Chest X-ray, AP view. Patient: 10 years old, sex F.
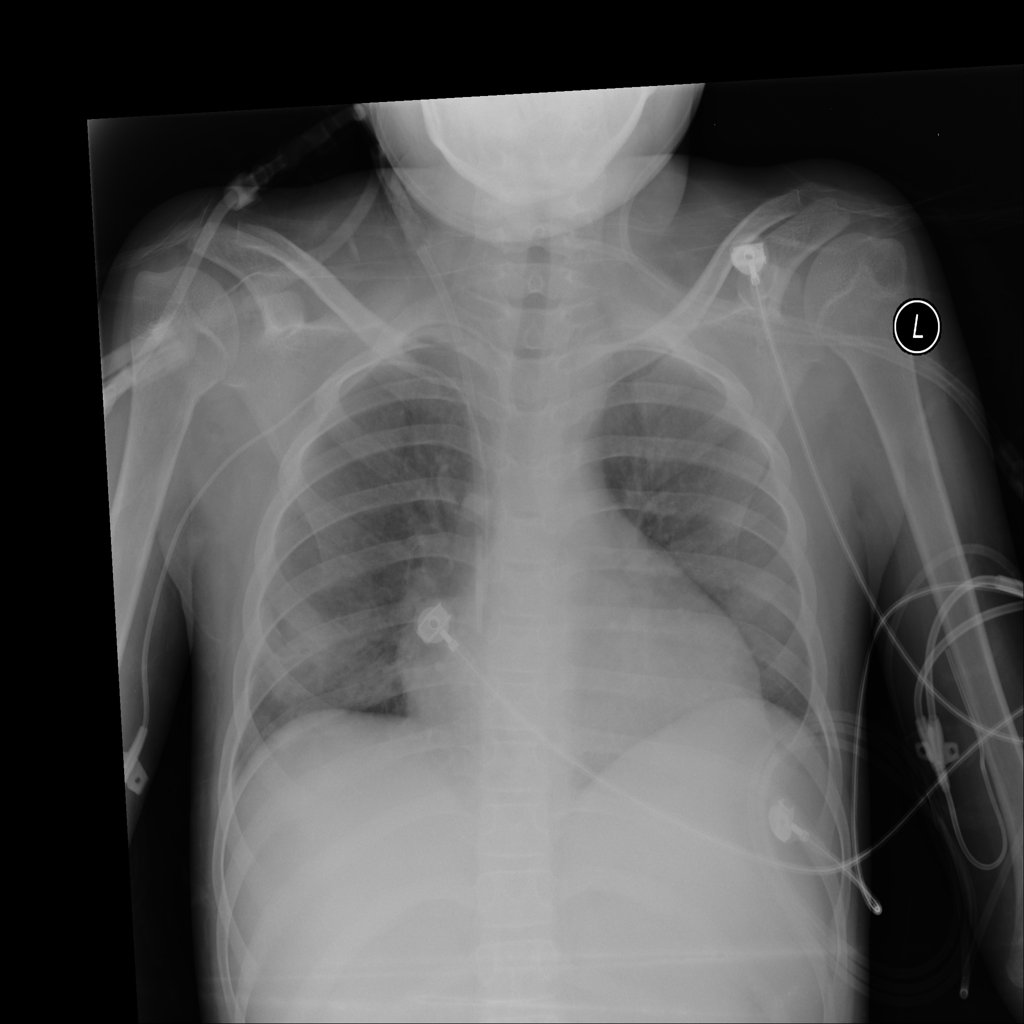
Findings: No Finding